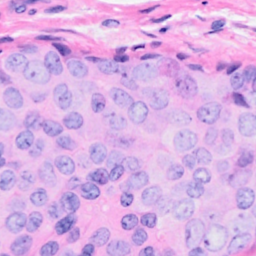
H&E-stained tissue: Breast